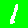
Digit: 1